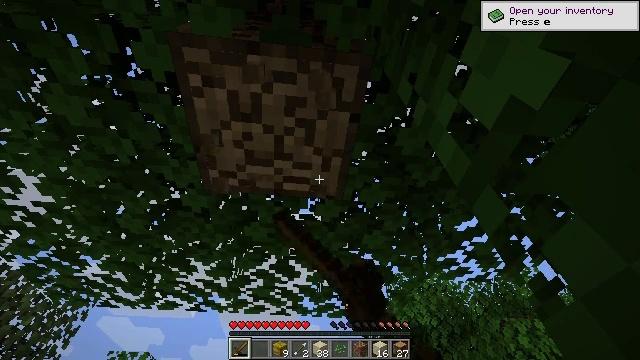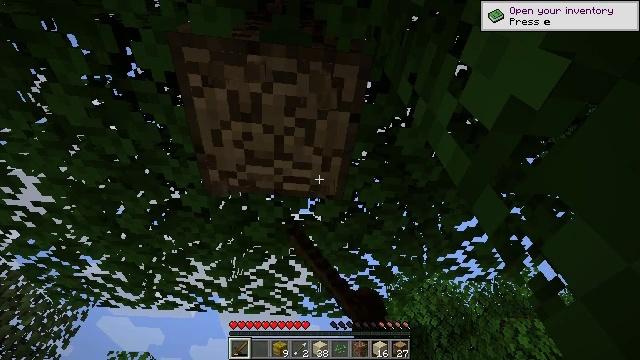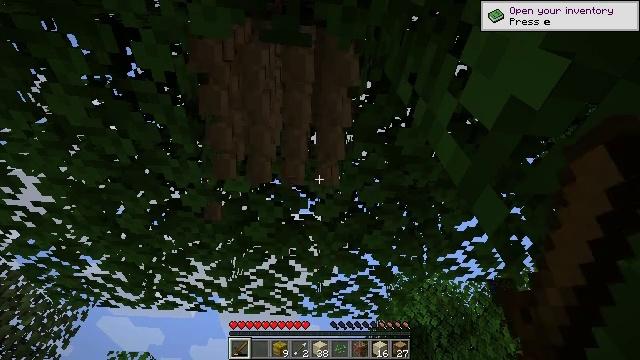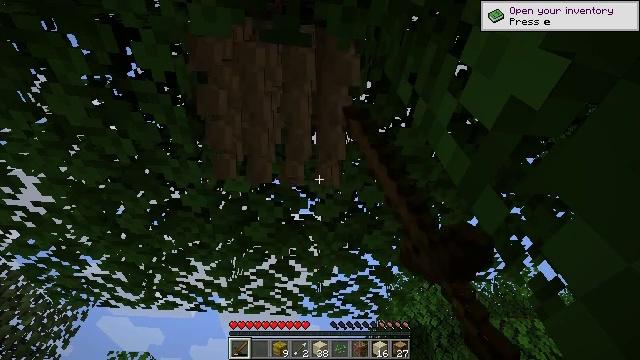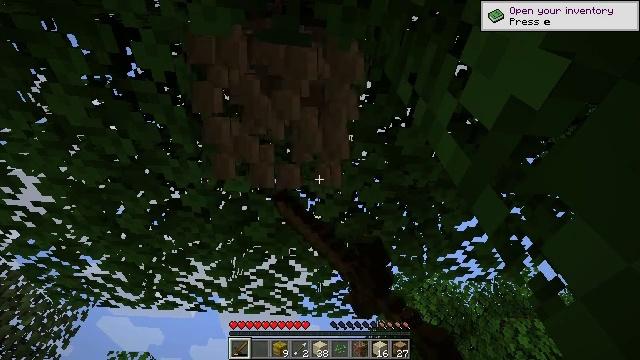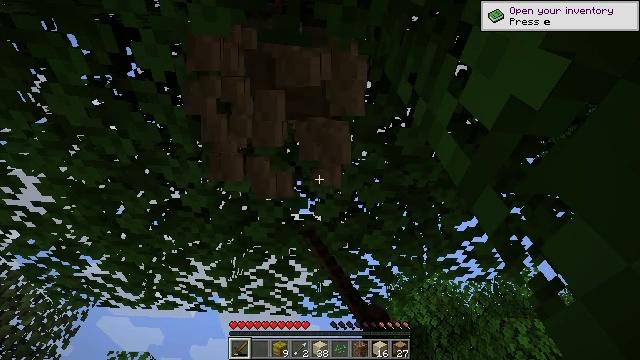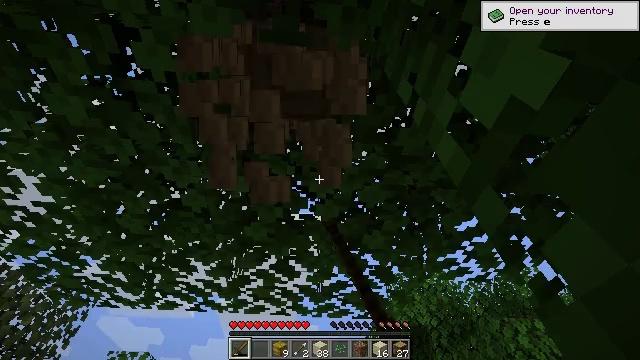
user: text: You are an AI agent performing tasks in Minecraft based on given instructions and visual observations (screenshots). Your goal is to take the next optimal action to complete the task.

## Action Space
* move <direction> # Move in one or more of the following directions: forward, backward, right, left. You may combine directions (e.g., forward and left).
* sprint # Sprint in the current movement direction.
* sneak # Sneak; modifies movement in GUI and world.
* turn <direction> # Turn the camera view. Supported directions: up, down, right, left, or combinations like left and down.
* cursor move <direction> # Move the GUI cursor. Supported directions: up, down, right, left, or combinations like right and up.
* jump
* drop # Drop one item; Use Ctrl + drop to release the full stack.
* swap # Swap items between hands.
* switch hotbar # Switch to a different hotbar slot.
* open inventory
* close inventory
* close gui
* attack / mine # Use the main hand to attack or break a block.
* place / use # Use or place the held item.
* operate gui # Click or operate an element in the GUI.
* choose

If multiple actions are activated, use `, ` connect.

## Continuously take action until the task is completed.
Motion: motion action
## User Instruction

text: Cut down the tree and harvest oak logs.
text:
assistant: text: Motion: attack / mine
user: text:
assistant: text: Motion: attack / mine
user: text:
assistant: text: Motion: attack / mine
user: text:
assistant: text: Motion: attack / mine
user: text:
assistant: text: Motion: attack / mine
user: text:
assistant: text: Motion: attack / mine
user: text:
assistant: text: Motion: attack / mine